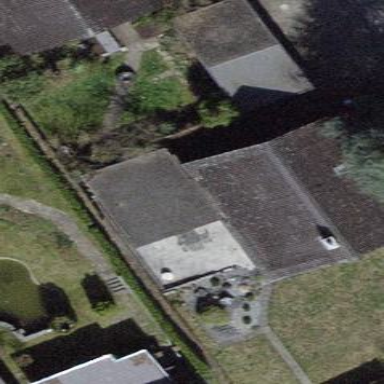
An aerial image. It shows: Garage building.